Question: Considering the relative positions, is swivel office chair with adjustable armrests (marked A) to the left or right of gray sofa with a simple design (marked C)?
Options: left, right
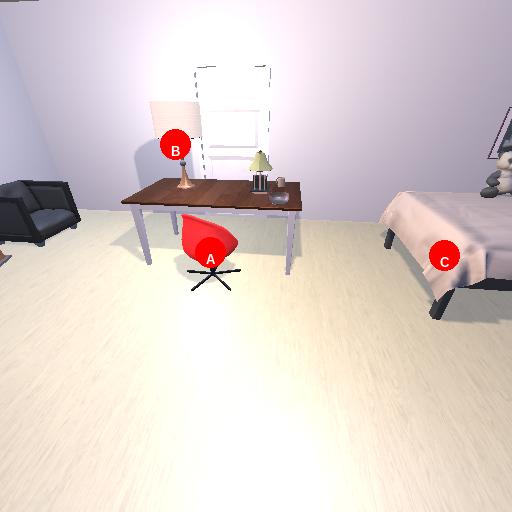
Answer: left